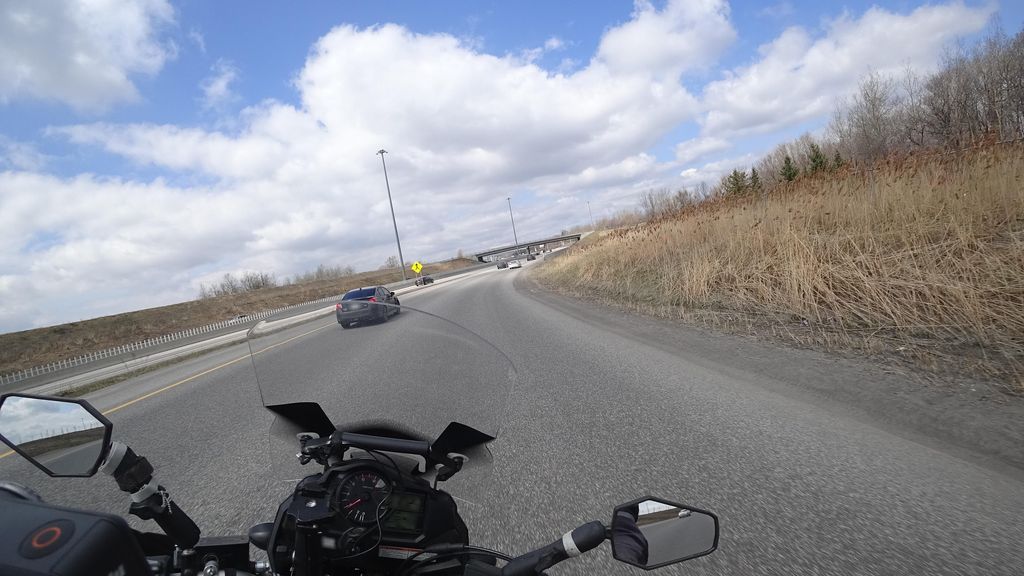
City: quebec_city